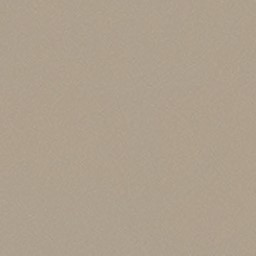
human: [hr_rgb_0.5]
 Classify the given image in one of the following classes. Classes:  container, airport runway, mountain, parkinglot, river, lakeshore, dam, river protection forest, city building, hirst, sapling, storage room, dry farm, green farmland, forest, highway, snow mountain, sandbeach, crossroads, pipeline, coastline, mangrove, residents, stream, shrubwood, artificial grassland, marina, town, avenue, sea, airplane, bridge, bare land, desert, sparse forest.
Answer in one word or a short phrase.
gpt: desert